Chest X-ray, AP view. Patient: 47 years old, sex M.
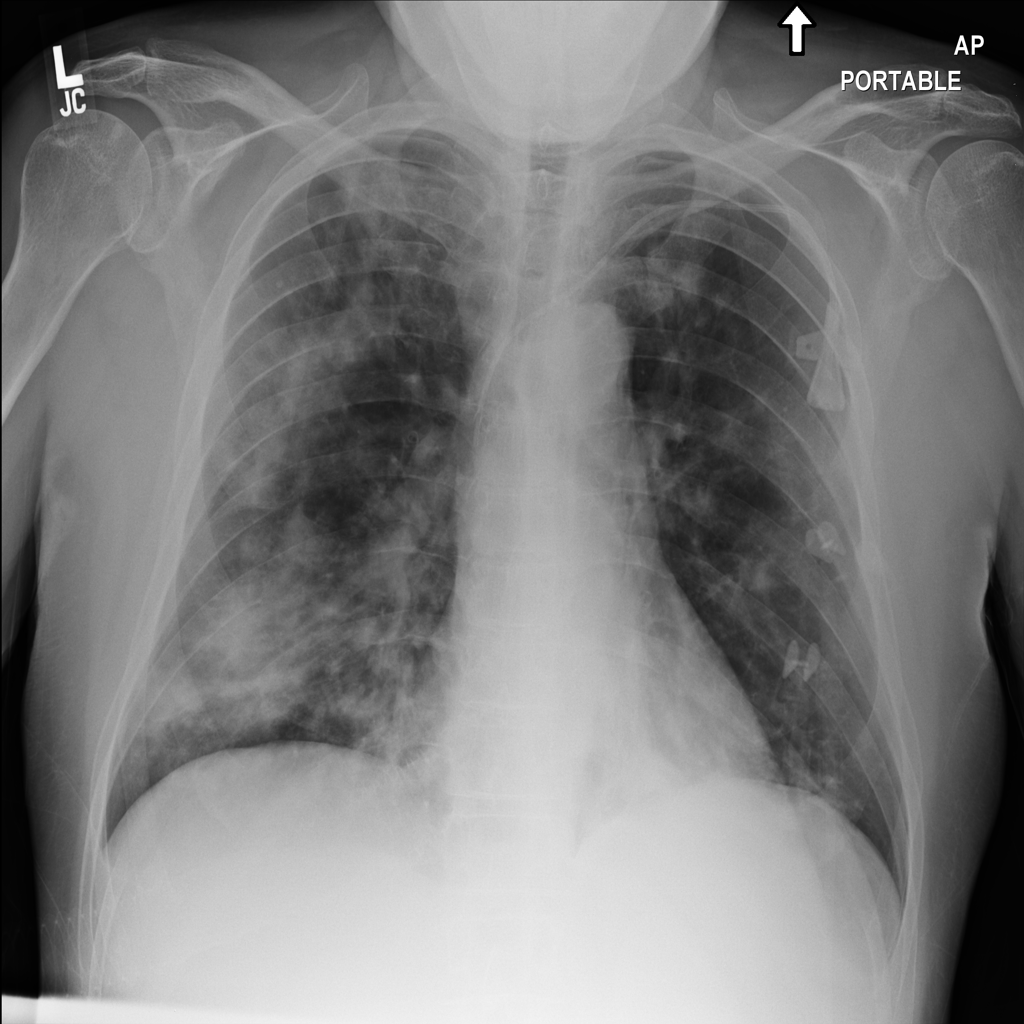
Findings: No Finding